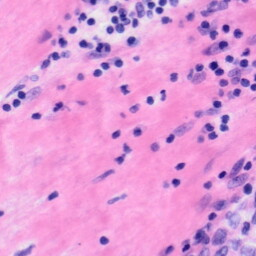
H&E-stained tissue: Liver